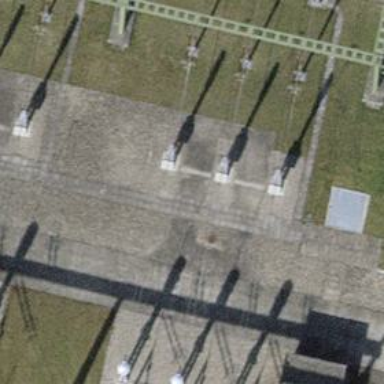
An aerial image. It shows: Insulator used in power equipment.